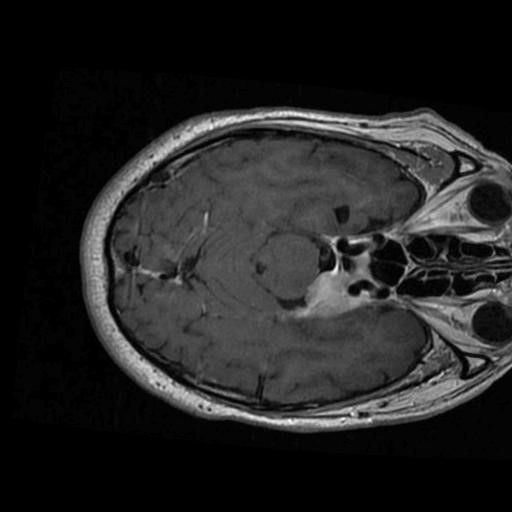
Label: brain_menin